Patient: sex M, age 44
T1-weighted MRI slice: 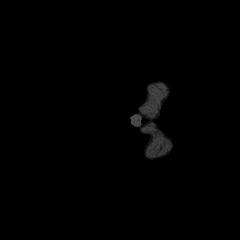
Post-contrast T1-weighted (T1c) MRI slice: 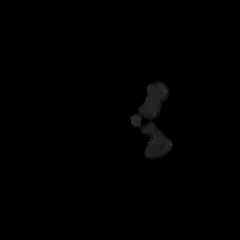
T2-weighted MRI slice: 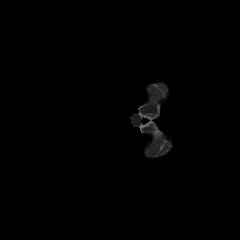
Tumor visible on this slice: no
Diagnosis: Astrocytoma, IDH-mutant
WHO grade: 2